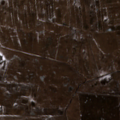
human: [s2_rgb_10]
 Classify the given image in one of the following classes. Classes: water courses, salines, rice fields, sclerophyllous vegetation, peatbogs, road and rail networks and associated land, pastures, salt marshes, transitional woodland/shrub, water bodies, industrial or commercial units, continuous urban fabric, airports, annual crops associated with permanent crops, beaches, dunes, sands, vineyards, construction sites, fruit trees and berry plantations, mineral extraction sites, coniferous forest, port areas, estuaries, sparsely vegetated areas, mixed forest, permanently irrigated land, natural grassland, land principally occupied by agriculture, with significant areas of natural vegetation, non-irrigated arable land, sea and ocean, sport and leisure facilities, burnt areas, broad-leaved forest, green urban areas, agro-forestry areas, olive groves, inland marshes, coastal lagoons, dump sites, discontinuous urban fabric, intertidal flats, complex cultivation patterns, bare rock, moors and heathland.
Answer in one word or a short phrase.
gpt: non-irrigated arable land, pastures